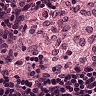
Metastatic tissue present: no